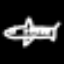
Label: airplane